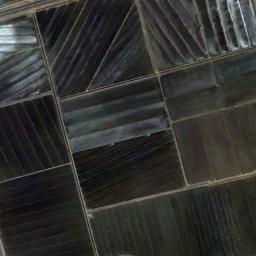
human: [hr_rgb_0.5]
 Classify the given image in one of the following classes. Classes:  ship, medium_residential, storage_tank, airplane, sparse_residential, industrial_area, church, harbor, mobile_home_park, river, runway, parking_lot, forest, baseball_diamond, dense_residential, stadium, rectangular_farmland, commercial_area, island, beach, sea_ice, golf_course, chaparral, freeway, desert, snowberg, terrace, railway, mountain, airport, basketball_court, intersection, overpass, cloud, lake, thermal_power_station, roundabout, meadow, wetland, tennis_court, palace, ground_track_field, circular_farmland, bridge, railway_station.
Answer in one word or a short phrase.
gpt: rectangular_farmland